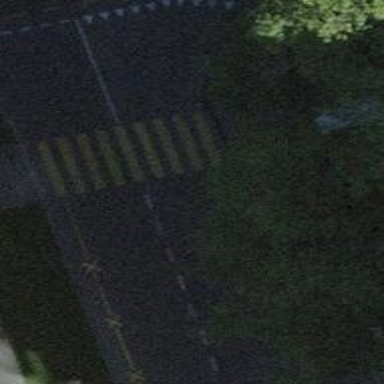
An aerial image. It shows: Marked crossing with visible markings.